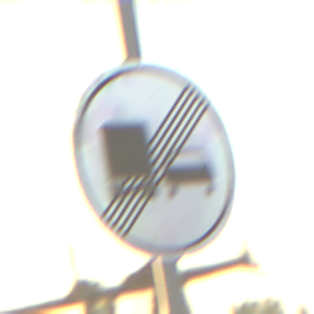
Verkehrszeichen: EndeUeberholverbotKraftfahrzeuge
Umgebung: Outdoor, Suburban
Tageszeit: SunriseSunset
Wetter: PartlyCloudy
Licht: Natural
Jahreszeit: NotSpecified
Kontrast: MediumContrast